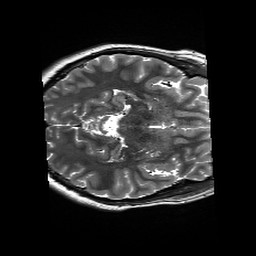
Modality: T2w
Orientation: axial
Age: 19
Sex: female